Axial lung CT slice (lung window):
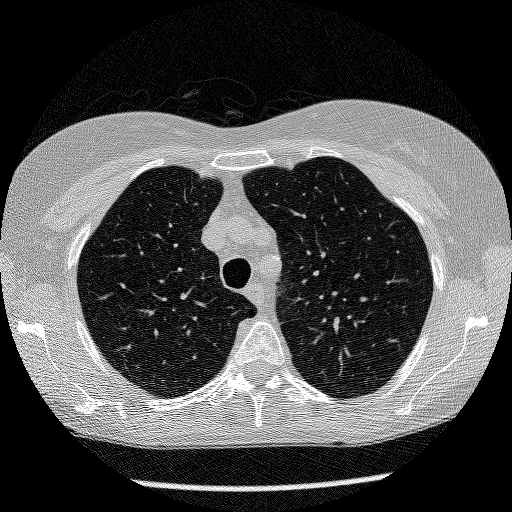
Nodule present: no